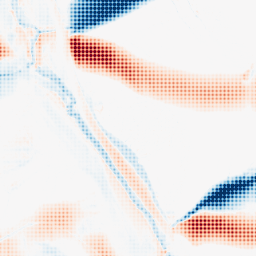
Category: morphological
Decomposition family: morphological_ellipse
Decomposition parameters: operation: average
width: 50
height: 5
Upsampling method: sinc_blackman
Upsampling parameters: scale: 8
kernel_size: 8
Upsampling scale: 8